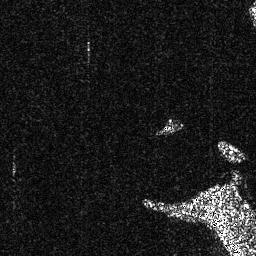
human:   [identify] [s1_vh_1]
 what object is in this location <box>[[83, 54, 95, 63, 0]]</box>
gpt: <ref>1 medium ship at the right</ref>